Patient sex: M
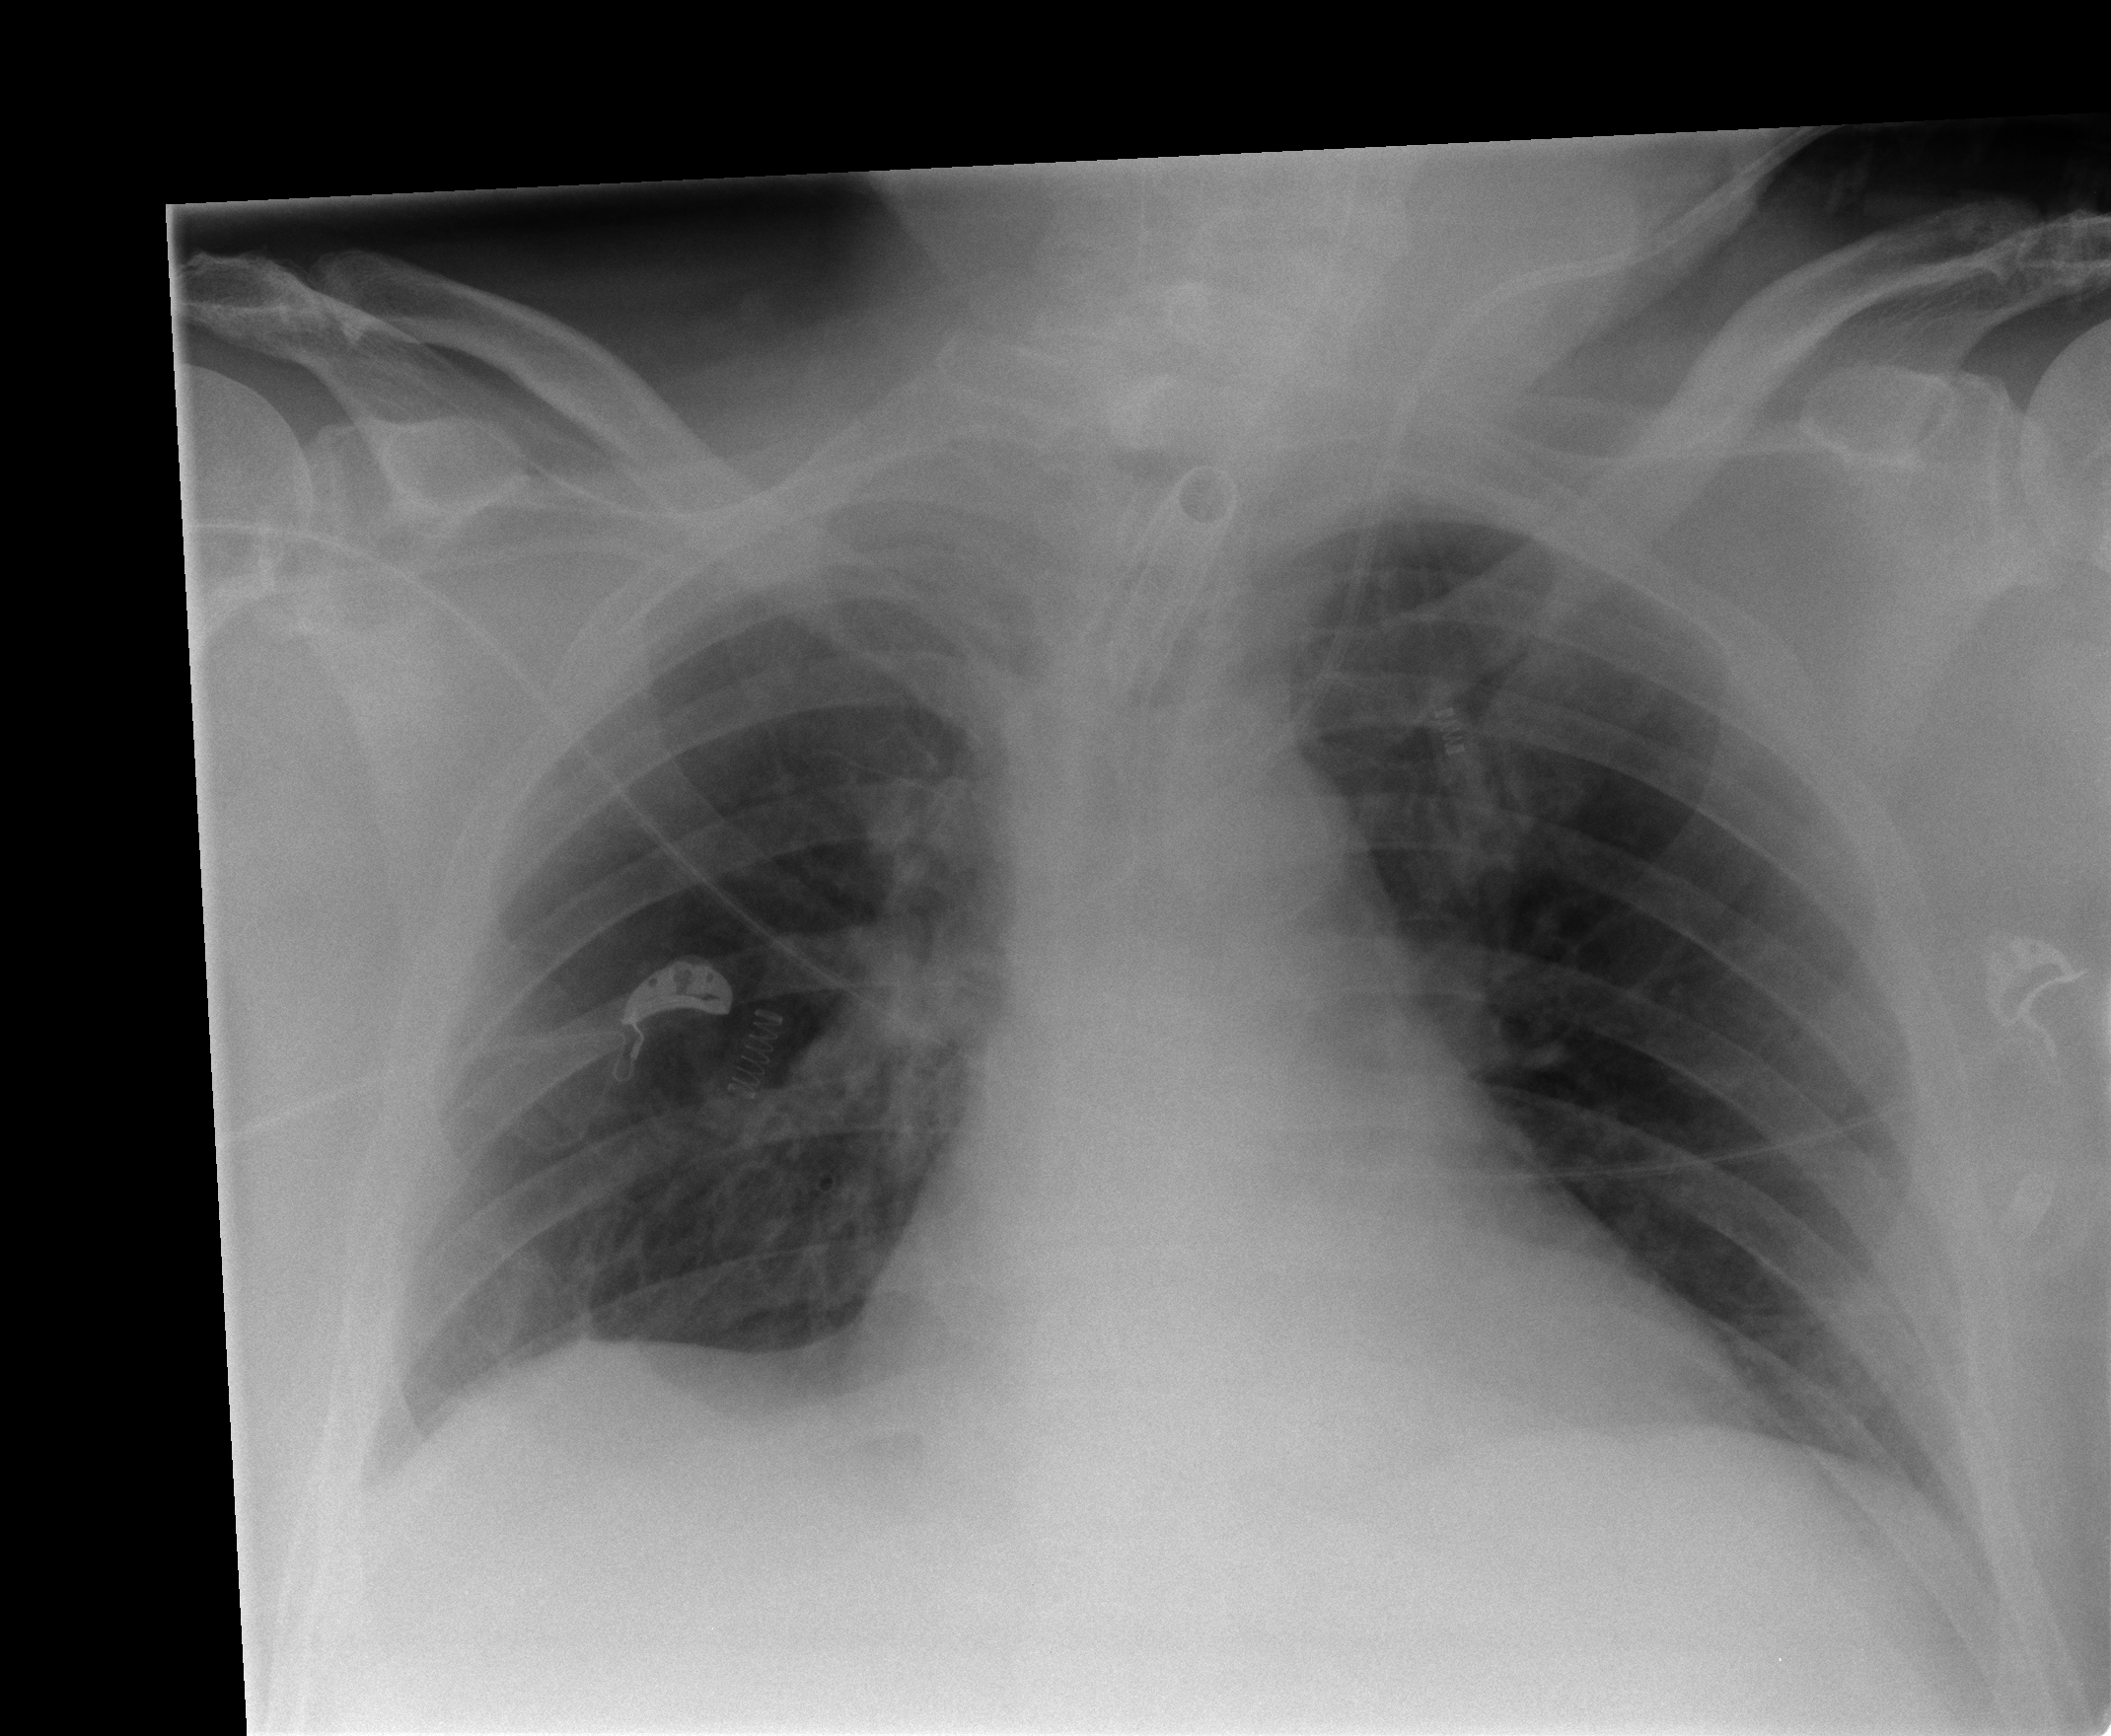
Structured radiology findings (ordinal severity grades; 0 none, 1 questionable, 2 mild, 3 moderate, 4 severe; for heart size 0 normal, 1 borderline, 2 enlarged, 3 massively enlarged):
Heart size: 1
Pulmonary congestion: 0
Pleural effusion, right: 0
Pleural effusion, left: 0
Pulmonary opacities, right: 2
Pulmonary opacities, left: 0
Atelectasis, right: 0
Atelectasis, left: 0